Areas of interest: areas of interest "Factory"
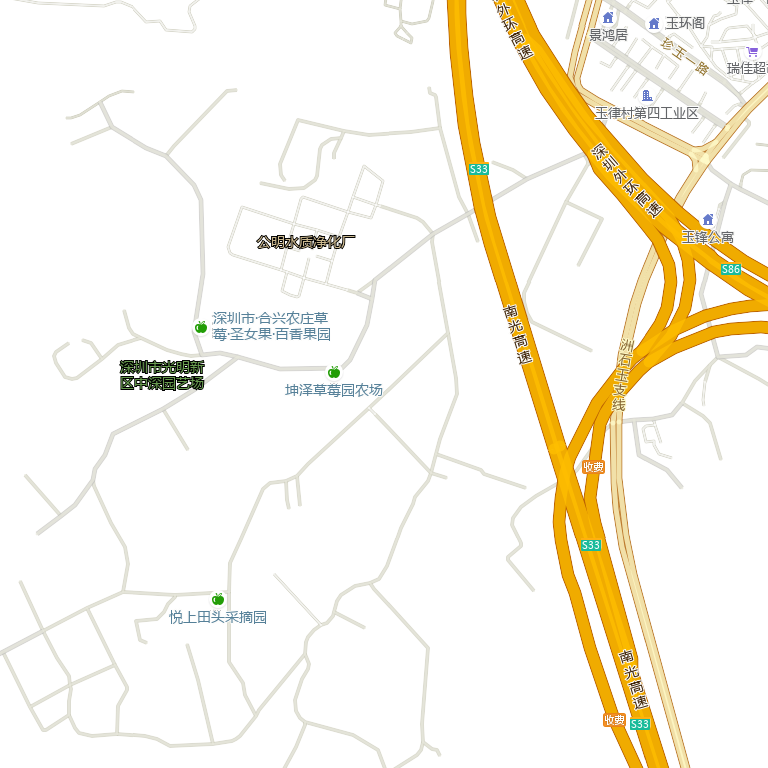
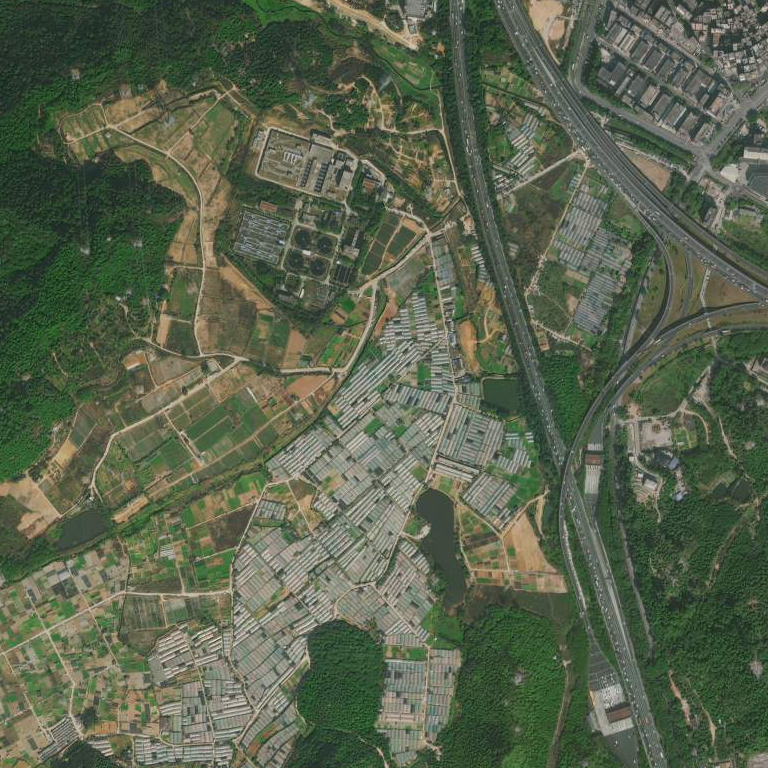